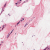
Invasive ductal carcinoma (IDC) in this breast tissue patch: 0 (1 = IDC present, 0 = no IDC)